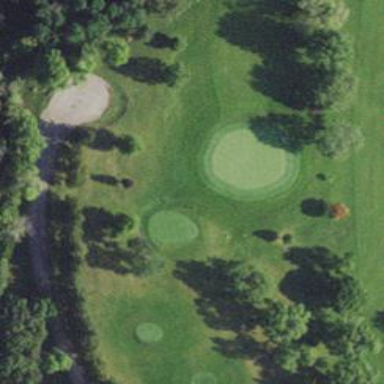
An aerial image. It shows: Golf hole.